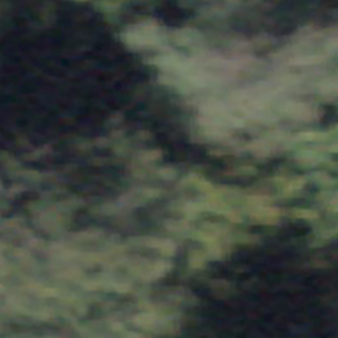
Label: other